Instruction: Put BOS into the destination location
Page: home
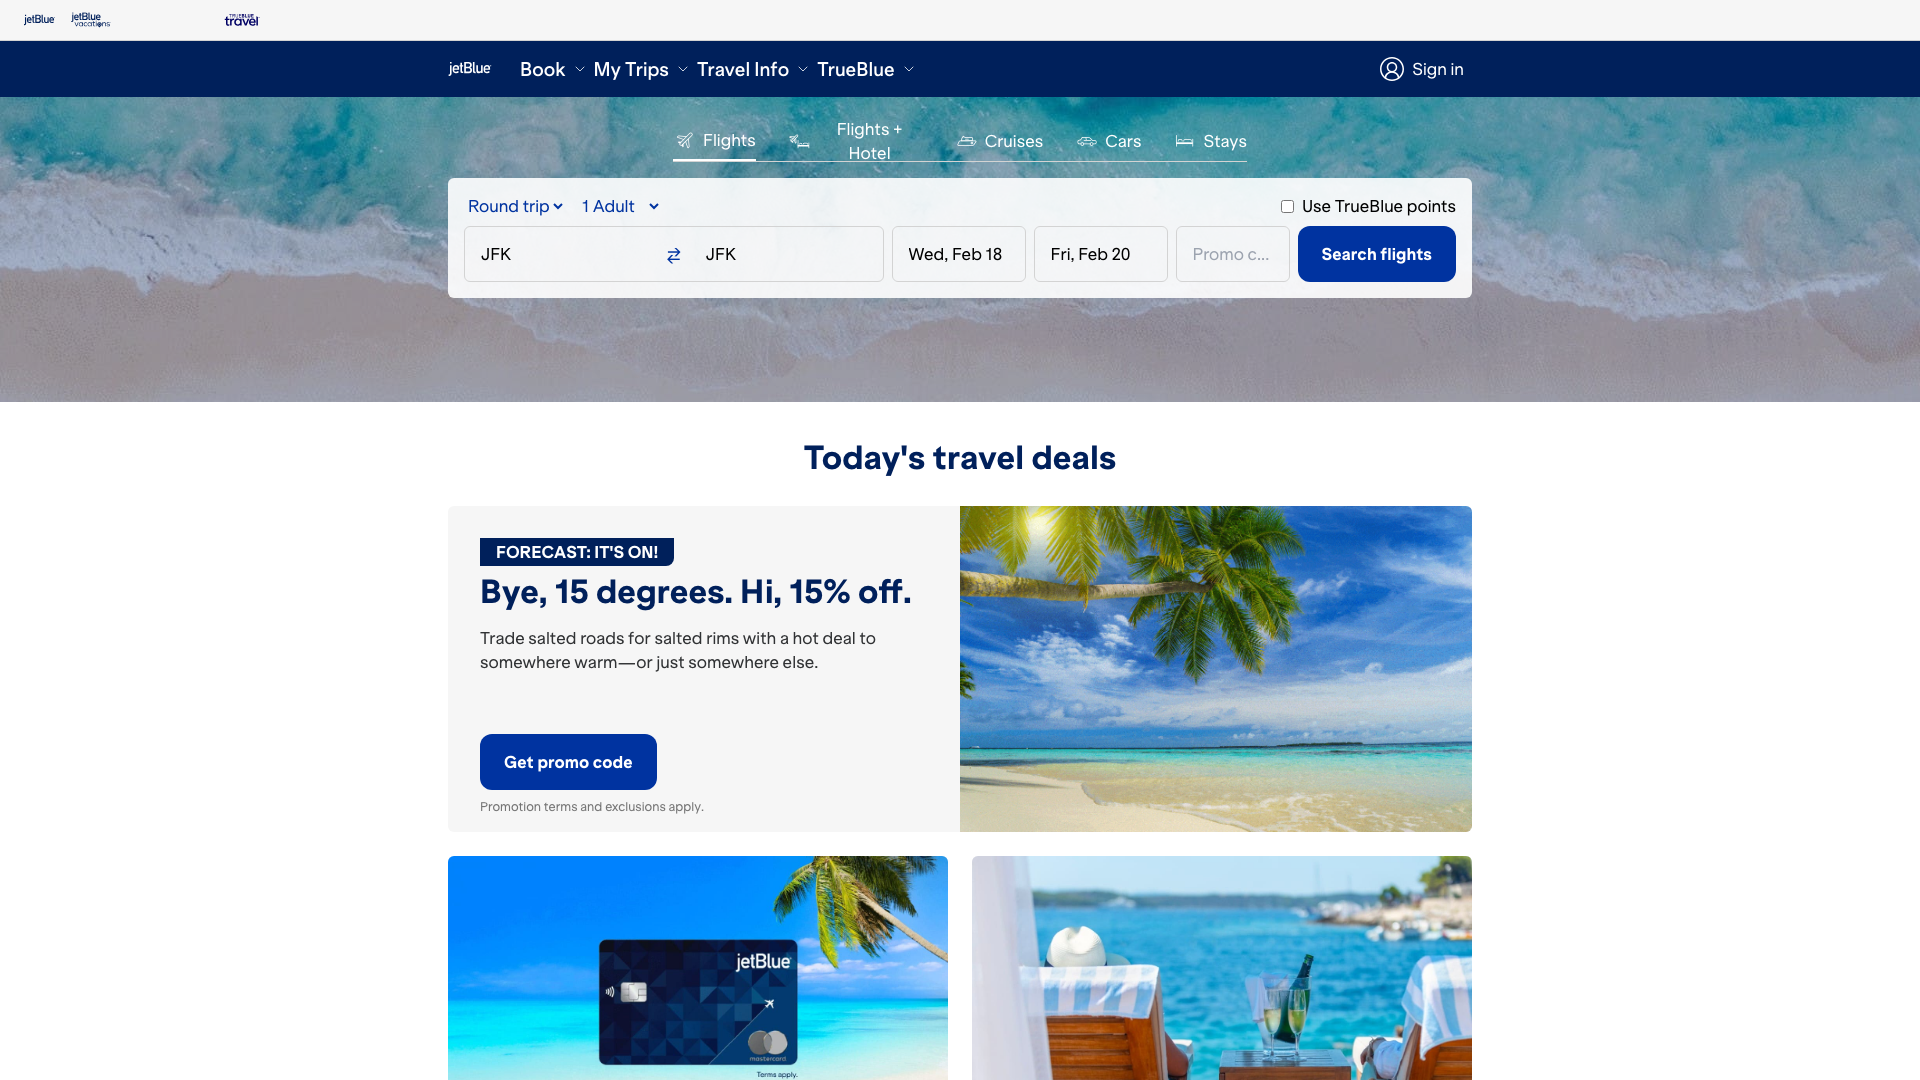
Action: type